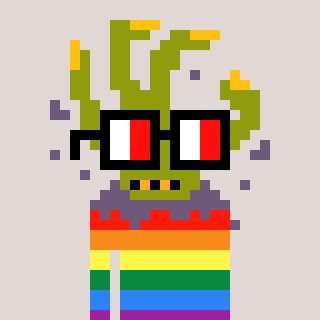
a pixel art character with square glasses with black frames and red eyes, a zombie-hand-shaped head and a bluegrey-colored body on a warm background